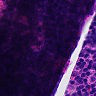
Metastatic tissue present: no